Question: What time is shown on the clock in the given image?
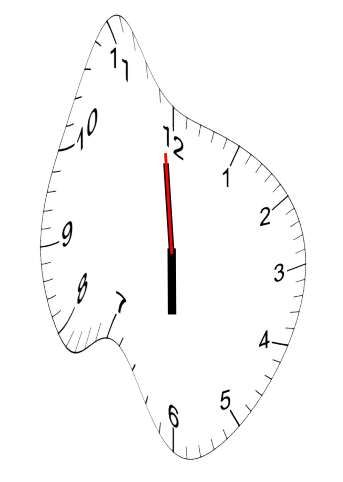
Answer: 05:58:59